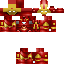
A male human skin with medium skin, wearing brown long hair dressed in a red suit and red pants, featuring a closed mouth.